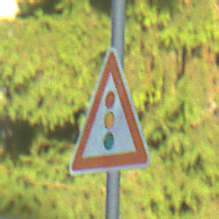
Verkehrszeichen: Lichtzeichenanlage
Umgebung: Outdoor, Suburban
Tageszeit: SunriseSunset
Wetter: PartlyCloudy
Licht: Natural
Jahreszeit: NotSpecified
Kontrast: MediumContrast